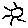
Label: sun